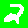
Digit: 2